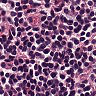
Metastatic tissue present: no